Question: I am having an annoying bug with uiwebview and CSS/HTML content:

As you can notice, some lines of text appears without the shadow effect. All the text is located inside the same div with same style. Why isn't uniform?
'''
#style
{
background-color: lightgray;
font-size: 50px;
font-family: "HelveticaNeue-Light", "Helvetica Neue Light", "Helvetica Neue", Helvetica, Arial, "Lucida Grande", sans-serif;
color: #504f4f;
text-shadow: #fff 0px 1px 0px;
text-align: justify;
}
'''
I load the html page into a uiwebview as a modal view.
Please help me. Thanks in advance.
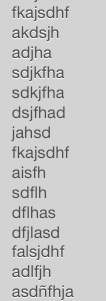
Answer: Its most likely to do with the zoom level of the UIWebView. There are many little display errors like this in UIWebView. It could well be solved my making your text strong, or increasing the text size.